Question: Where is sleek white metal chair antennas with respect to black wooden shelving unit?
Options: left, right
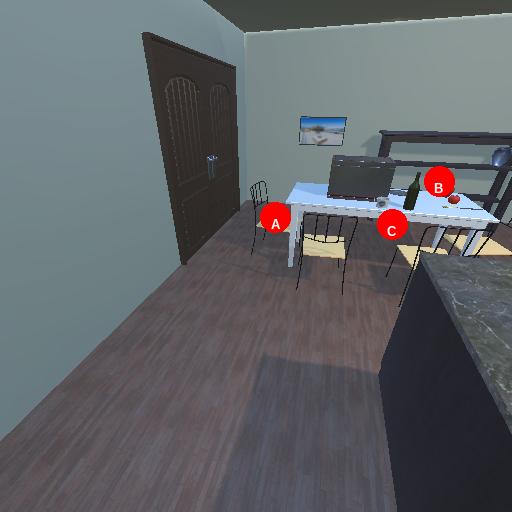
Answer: left